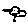
Label: bird